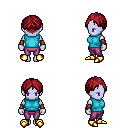
a pixel art fantasy rpg character, female body template, dark elf, purple skin, teal sleeveless shirt, magenta pants, brunette parted hairstyle, leather bracers, gold boots, four views (front, back, left, right), 2x2 character sprite sheet, small pixel art, hard edges, no anti-aliasing